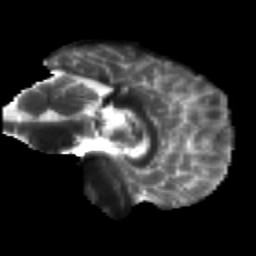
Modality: T2w
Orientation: sagittal
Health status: healthy
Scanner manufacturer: siemens
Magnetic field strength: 3 T
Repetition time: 12 s
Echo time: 0.092 s